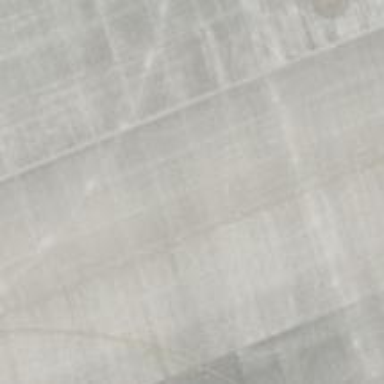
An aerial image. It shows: Taxiway at the airport with concrete surface.